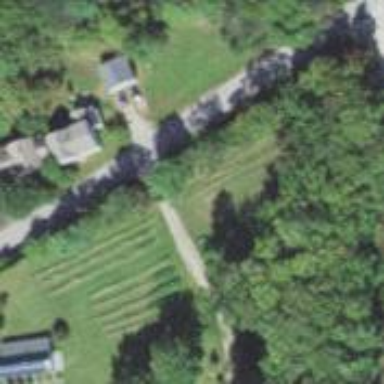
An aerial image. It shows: Private cemetery with landuse designation.